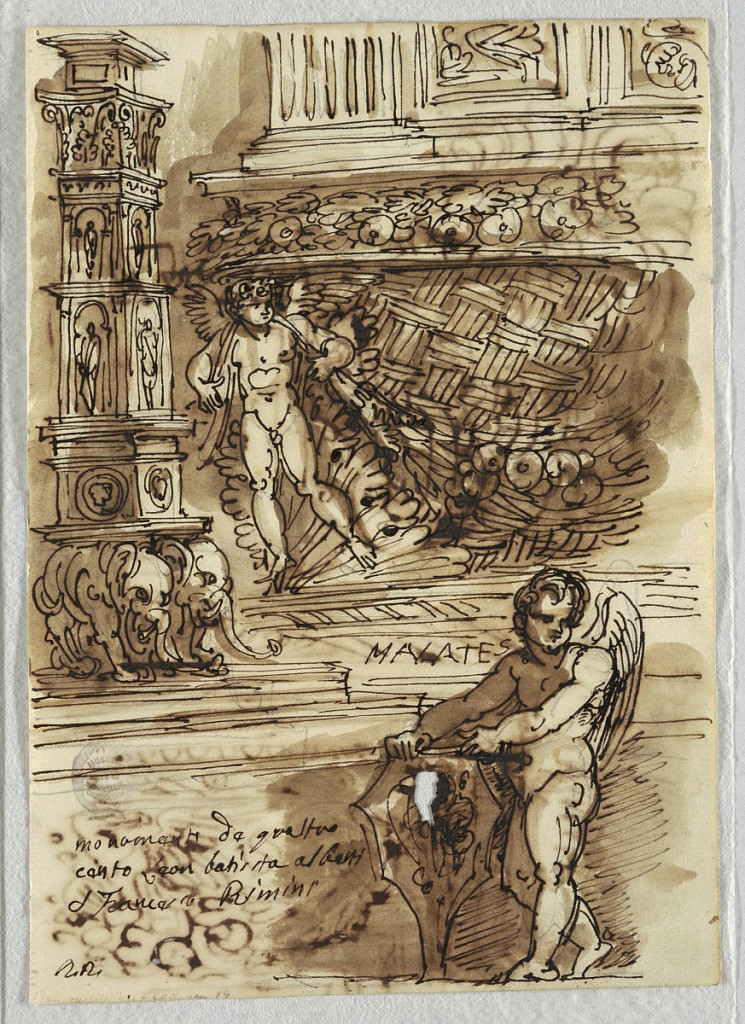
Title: Motifs from the Tempio Malatestiano, Rimini
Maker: Felice Giani, Italian, 1758–1823
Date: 1810–20
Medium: Pen and brown ink, brush and brown wash over traces of black chalk on white laid paper
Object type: Sketchbook folio
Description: At upper left, column with figures in niches supported by pair of elephants; at upper right center putto, garlands, and basket- weave motif; at lower right, winged putto holding shield.